Interaction volume radius: 5 \u00c5
Interaction volume height: 40 \u00c5
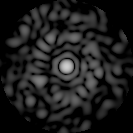
Disorder parameter: 0.8403